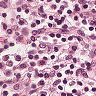
Metastatic tissue present: no